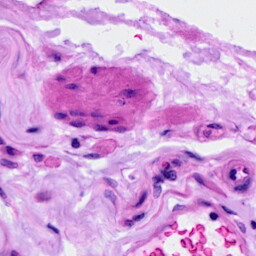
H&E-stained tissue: Ovarian